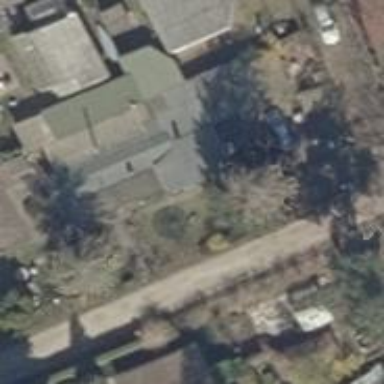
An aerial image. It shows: Skillion-roofed bungalow.